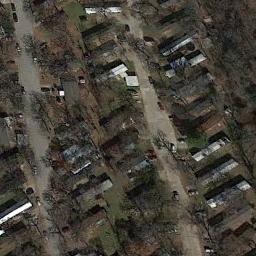
Label: residential